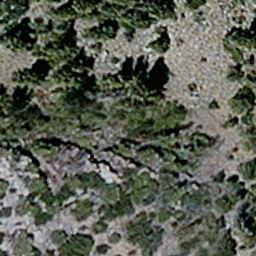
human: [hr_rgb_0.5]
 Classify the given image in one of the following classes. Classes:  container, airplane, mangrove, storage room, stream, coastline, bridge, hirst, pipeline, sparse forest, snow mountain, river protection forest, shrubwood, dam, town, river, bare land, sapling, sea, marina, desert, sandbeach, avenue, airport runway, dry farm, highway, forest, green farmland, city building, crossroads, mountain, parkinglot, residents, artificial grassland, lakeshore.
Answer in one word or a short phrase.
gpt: sparse forest